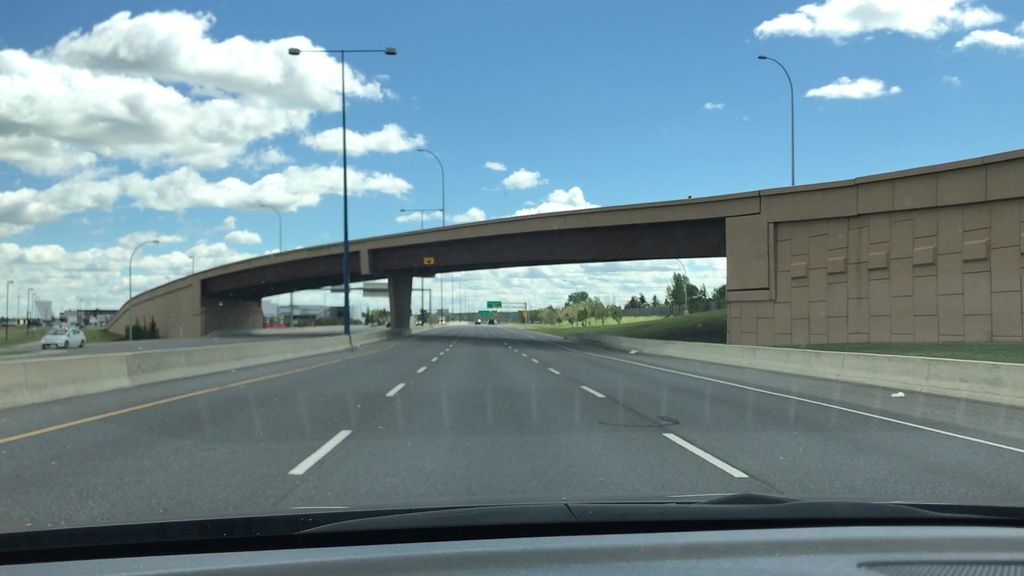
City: edmonton